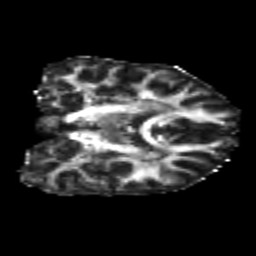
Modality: FA
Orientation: coronal
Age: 22
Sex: female
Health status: healthy
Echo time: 0.074 s